Interaction volume radius: 5 \u00c5
Interaction volume height: 45 \u00c5
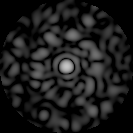
Disorder parameter: 0.8425